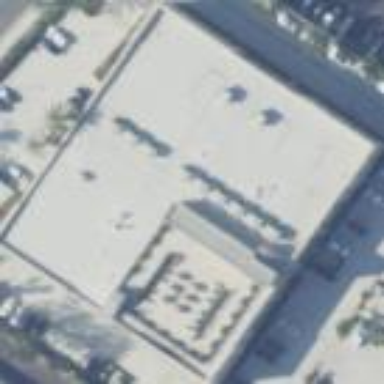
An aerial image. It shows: Commercial building.